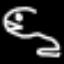
Label: frog